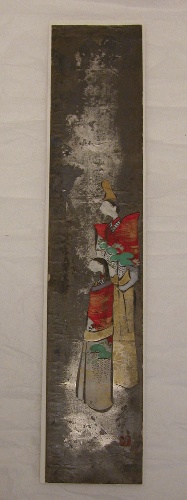
Artist: Shibata Zeshin
Artist bio: Japanese, 1807–1891
Date: 19th century
Object type: Painting
Classification: Paintings
Medium: Painting; ink and color on paper (tanzaku)
Culture: Japan
Dimensions: 14 x 2 1/2 in. (35.6 x 6.4 cm)
Department: Asian Art
Credit line: Funds from various donors, by exchange, 1956
Accession year: 1956
Repository: Metropolitan Museum of Art, New York, NY
Tags: Dolls